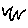
Label: zigzag